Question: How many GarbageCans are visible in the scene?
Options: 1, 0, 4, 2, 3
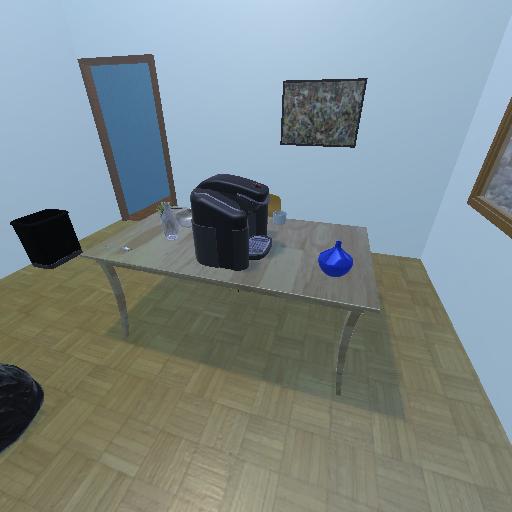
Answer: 1